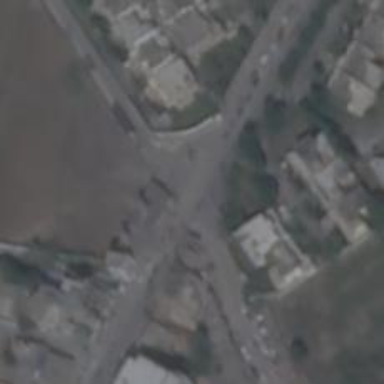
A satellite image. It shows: Crossing road.